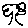
Label: tree